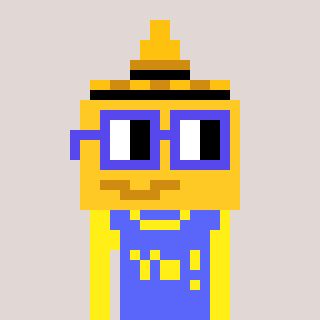
a pixel art character with square blue glasses, a mustard-shaped head and a purple-colored body on a warm background